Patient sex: M
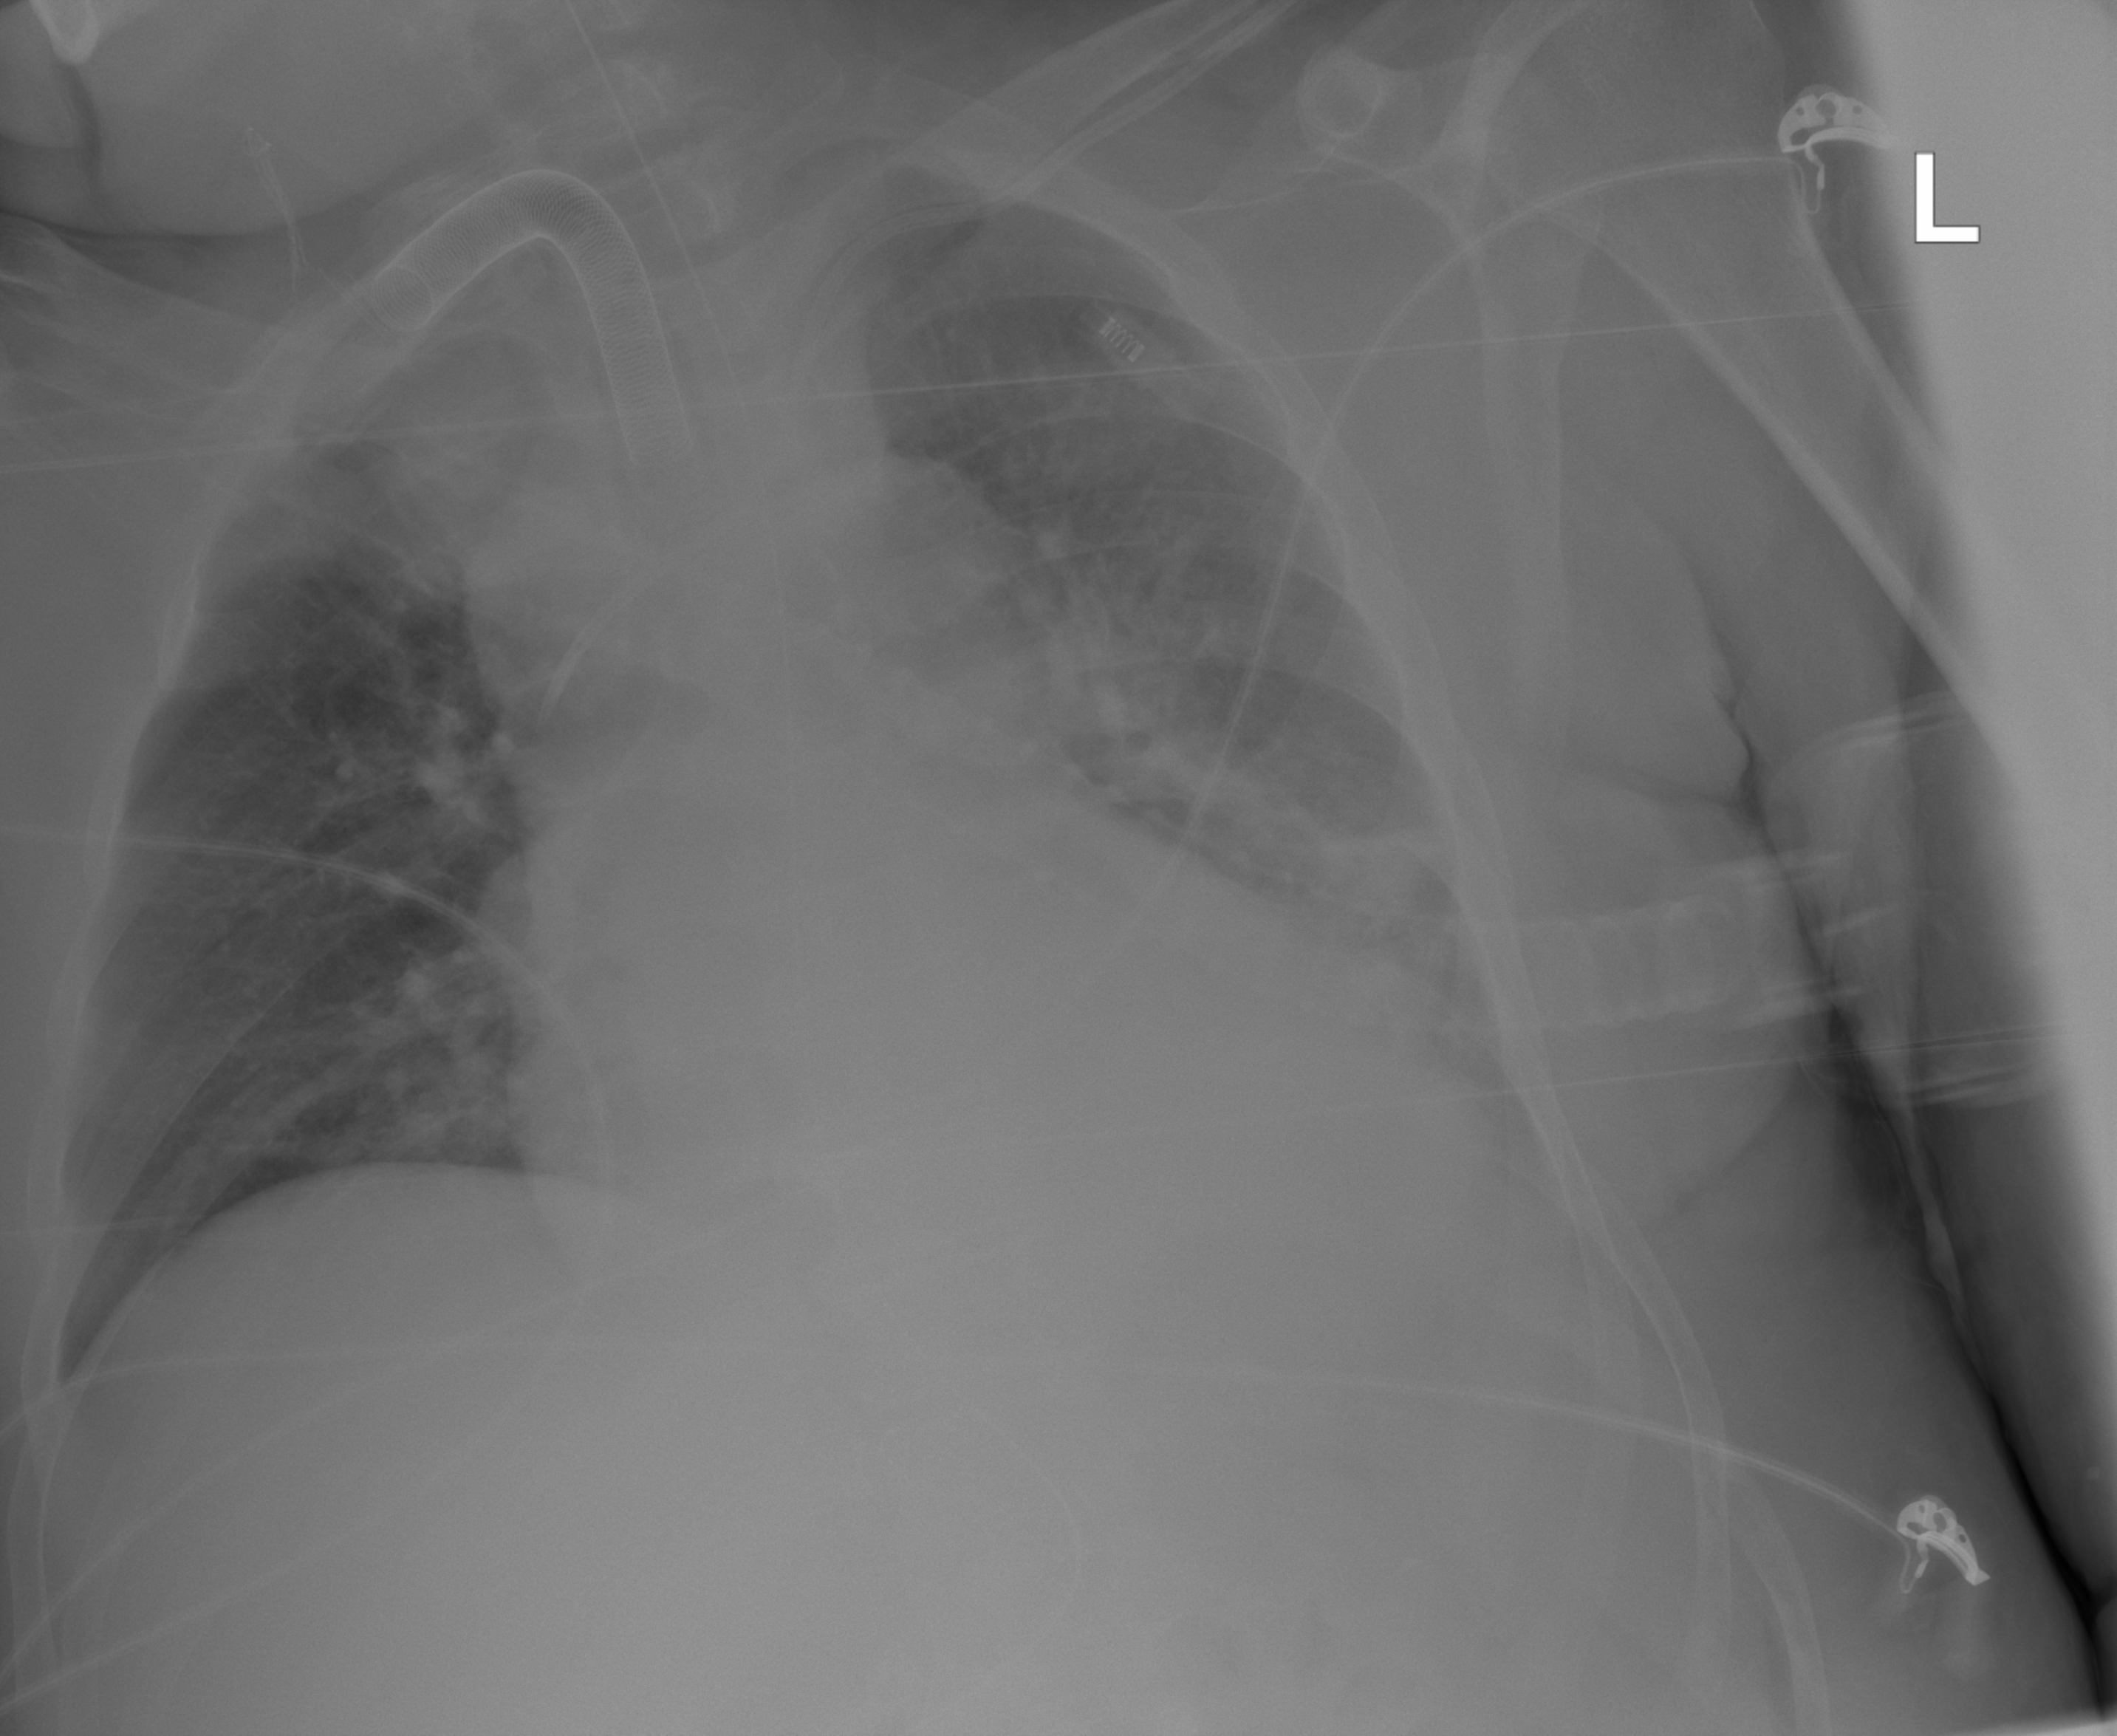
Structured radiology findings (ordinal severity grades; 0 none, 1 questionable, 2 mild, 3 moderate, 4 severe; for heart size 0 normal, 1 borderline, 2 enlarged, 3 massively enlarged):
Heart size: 2
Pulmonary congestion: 2
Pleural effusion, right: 0
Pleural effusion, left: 2
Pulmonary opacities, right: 0
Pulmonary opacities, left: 0
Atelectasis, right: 2
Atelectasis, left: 2